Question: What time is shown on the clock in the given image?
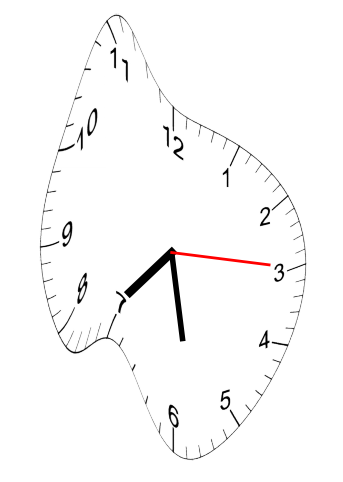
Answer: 07:28:15